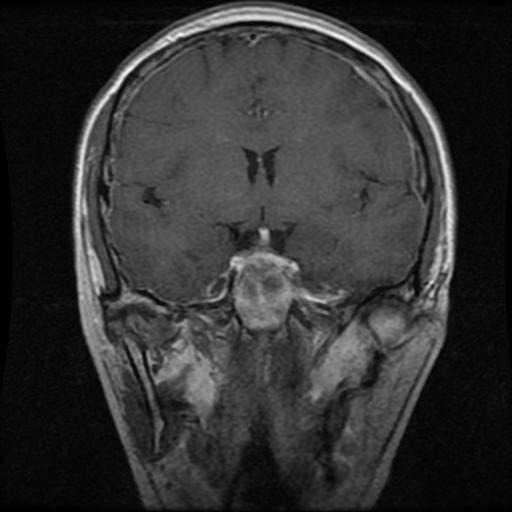
Label: pituitary